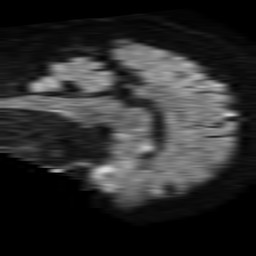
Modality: TRACE
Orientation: sagittal
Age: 56
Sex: male
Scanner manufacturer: philips
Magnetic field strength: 1.5 T
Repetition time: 4.6 s
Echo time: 0.08528 s